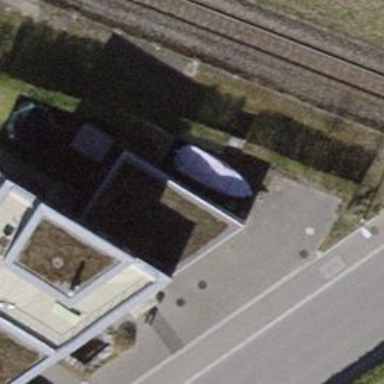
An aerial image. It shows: Garage building.